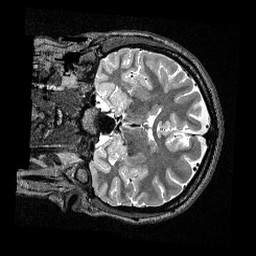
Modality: T2w
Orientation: coronal
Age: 24
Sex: female
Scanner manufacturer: siemens
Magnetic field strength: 3 T
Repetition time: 3.2 s
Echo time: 0.479 s